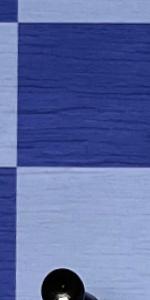
Label: Empty